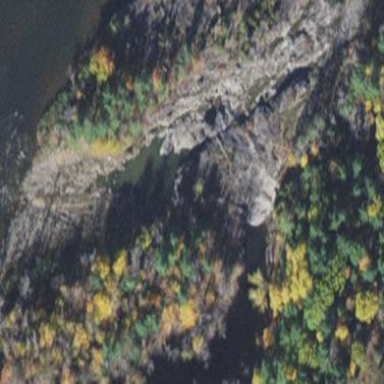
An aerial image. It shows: Landscape of bare rock.